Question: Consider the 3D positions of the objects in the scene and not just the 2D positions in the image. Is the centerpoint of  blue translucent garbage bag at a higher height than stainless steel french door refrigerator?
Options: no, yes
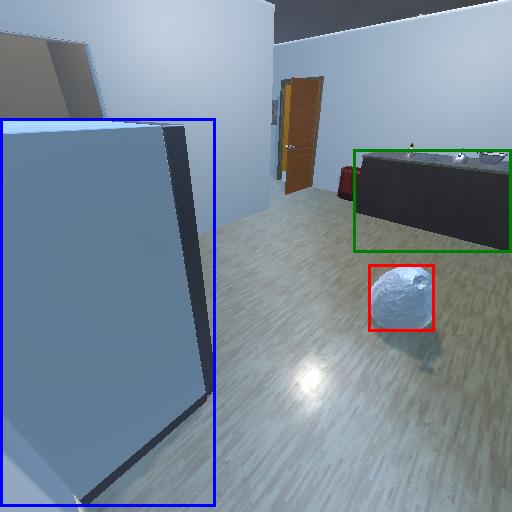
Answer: no